Question: I'm trying to build a CICD pipeline. I want to copy my new static React build bundle to Azure blob storage. As part of this, the old content needs to be deleted. The only action I seem able to take, however, is copy. Is it possible to do this?

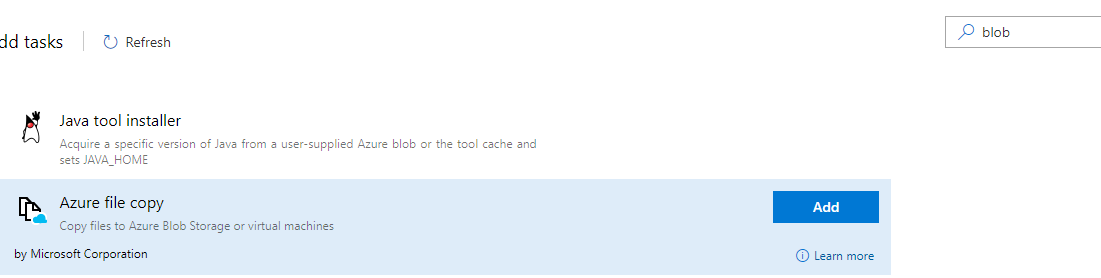
Answer: It's is not possible to delete/clean up the blob content using 'Azure File Copy'.
You can use 'Azure CLI' task to invoke the 'az' cmdlets to clean up your container before running the 'Azure File Copy' task.
'''
az storage blob delete-batch --account-name <storage_account_name> --source <container_name>
'''
<URL>